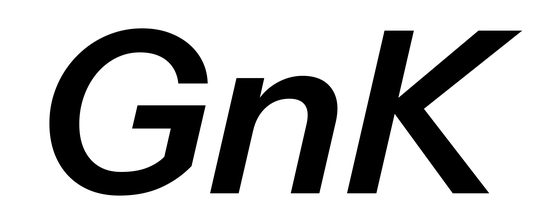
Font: InstrumentSans-Italic_SemiBold_Italic